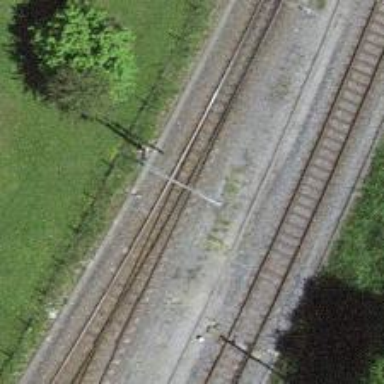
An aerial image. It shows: Railway switch.